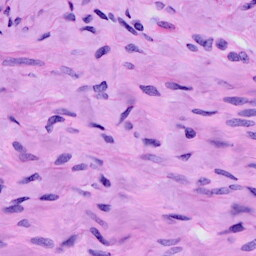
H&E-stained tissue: Cervix